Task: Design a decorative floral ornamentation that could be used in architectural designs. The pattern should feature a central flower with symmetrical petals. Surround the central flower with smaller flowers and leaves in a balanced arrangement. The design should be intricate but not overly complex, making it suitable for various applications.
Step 1701:
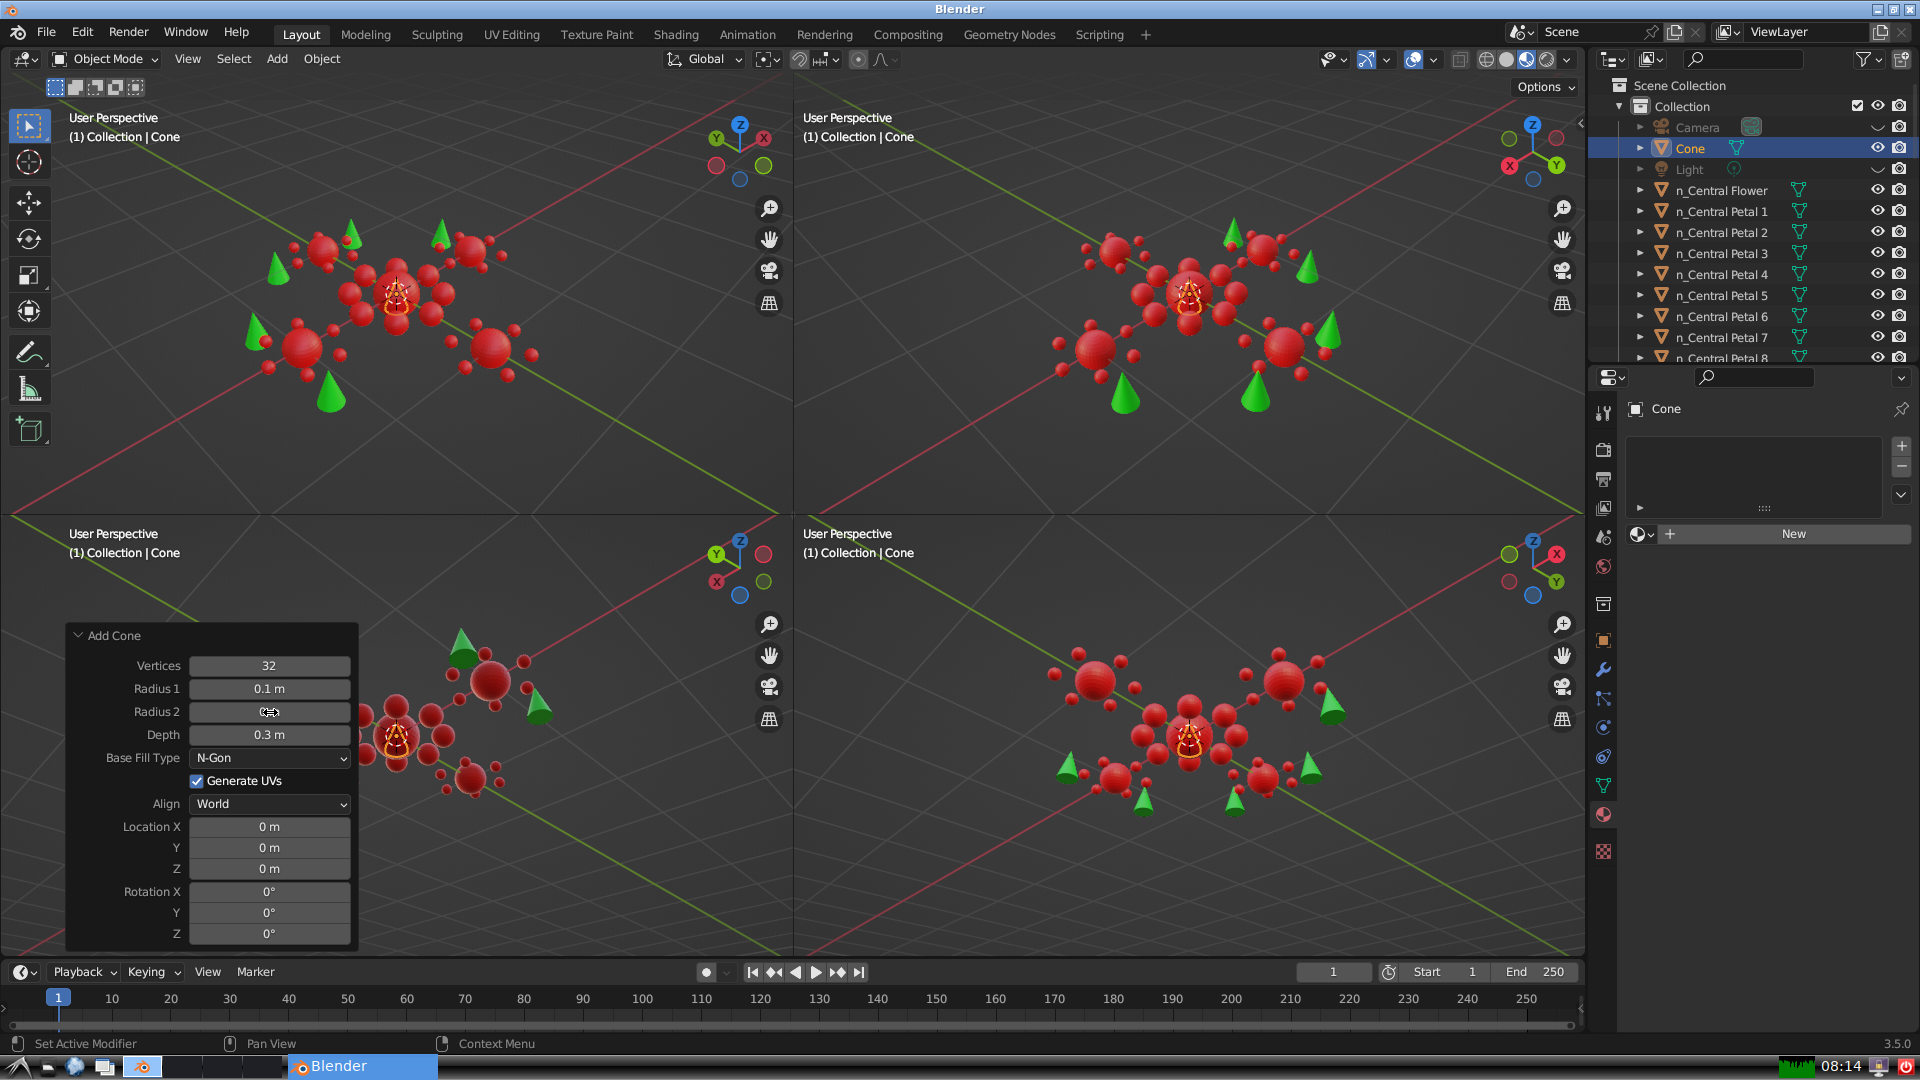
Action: {"mouse_move": [960, 540]}